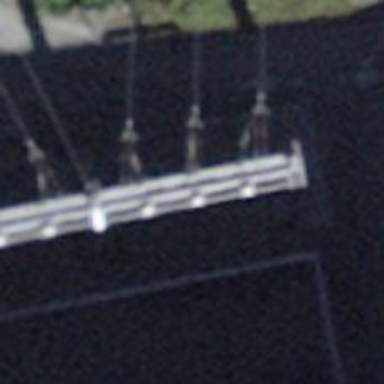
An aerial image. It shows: Insulator used in power equipment.